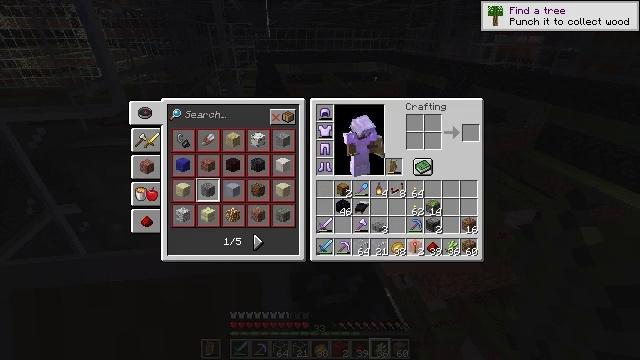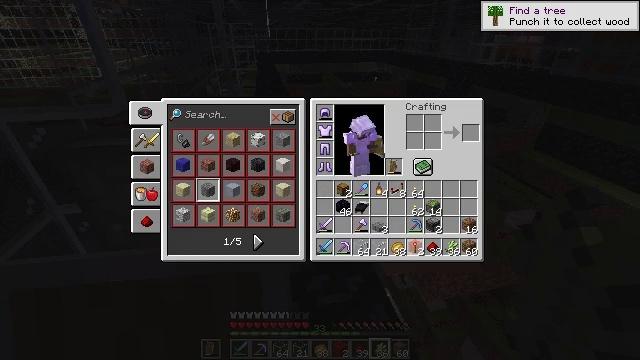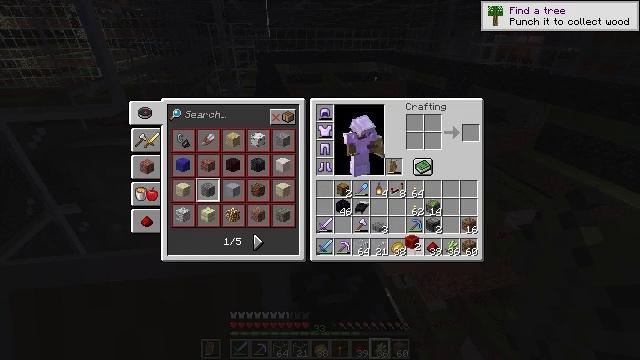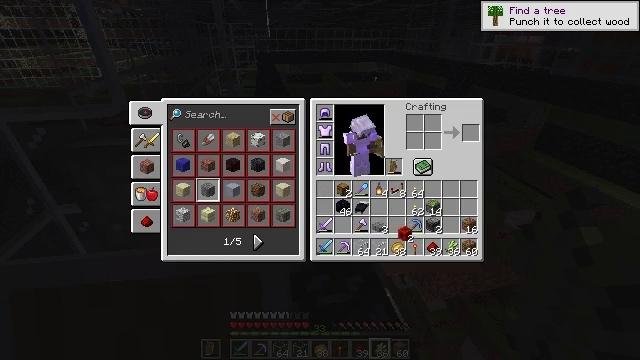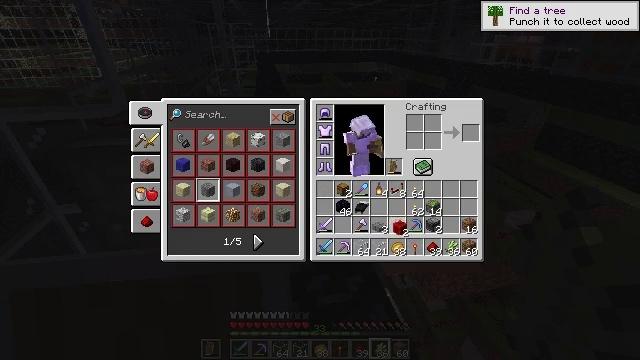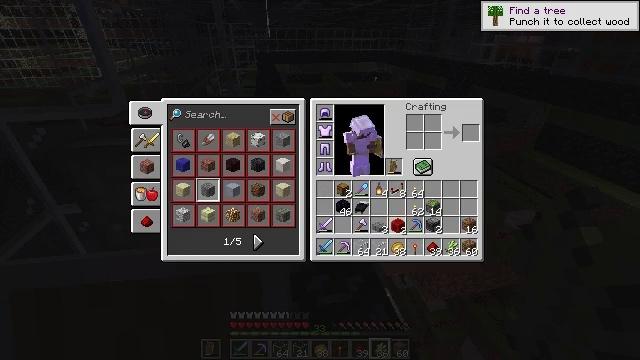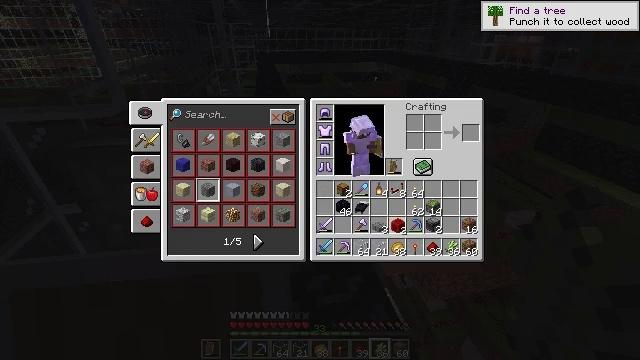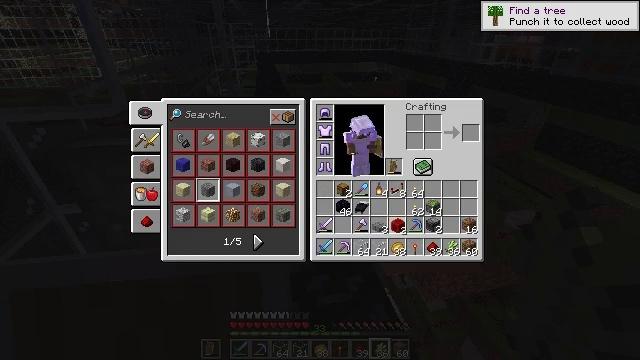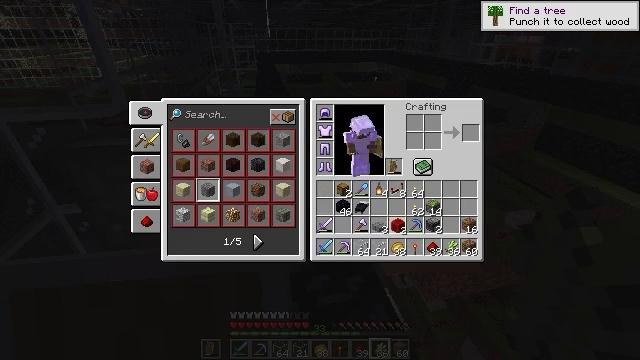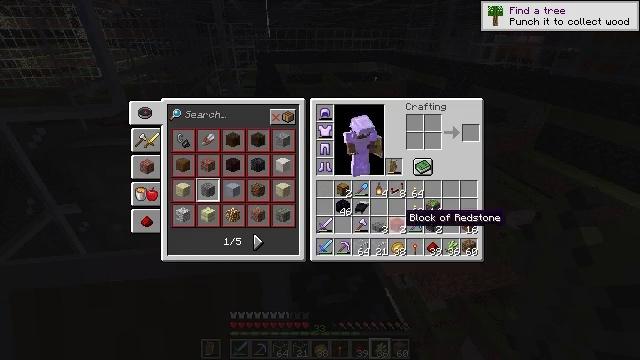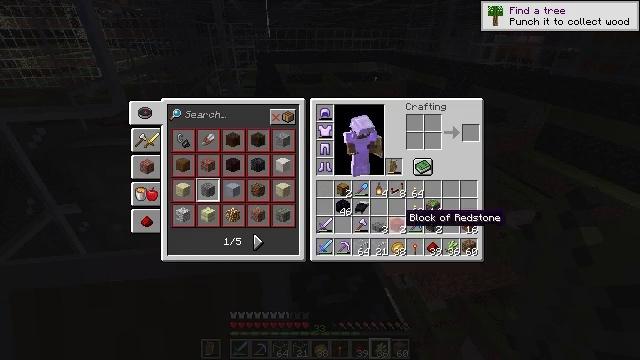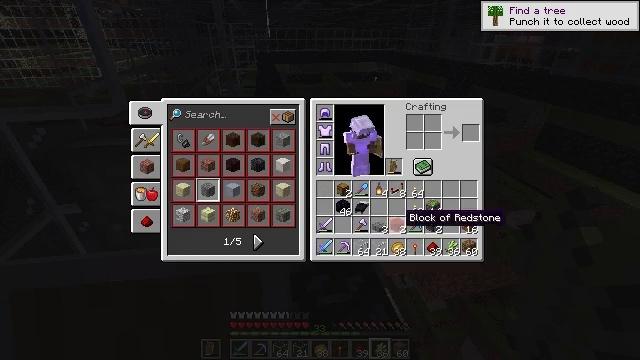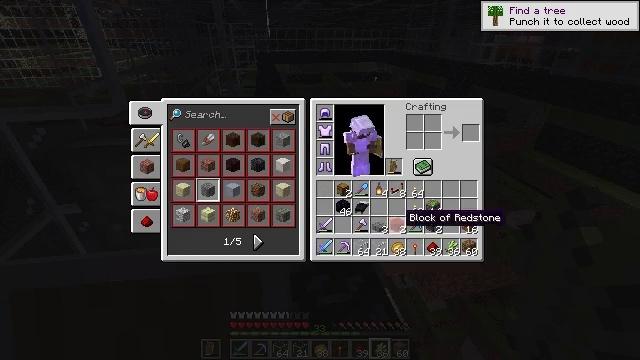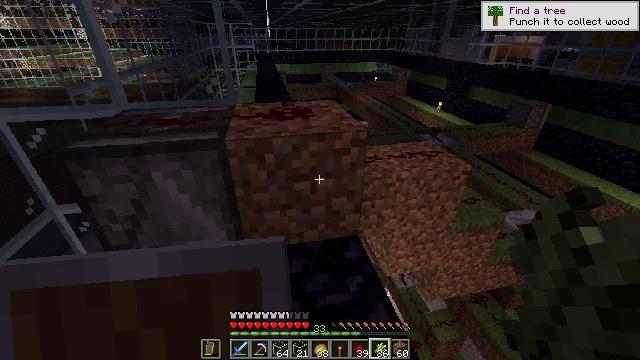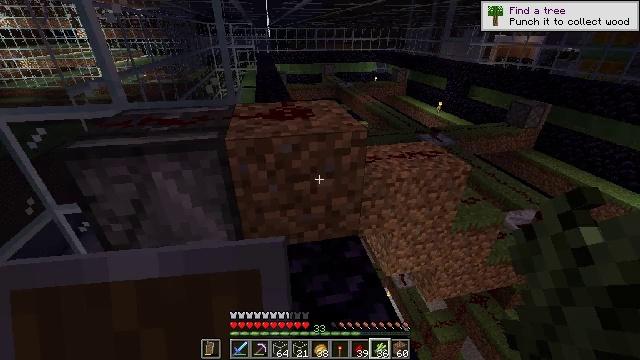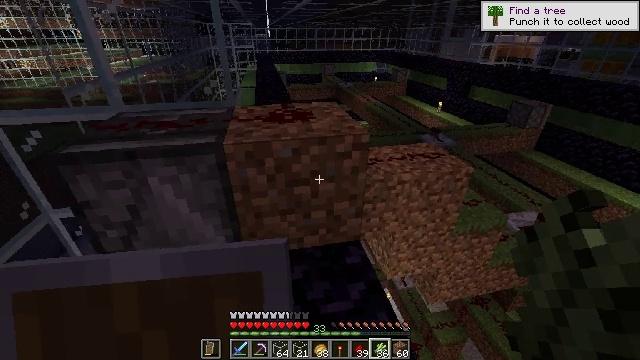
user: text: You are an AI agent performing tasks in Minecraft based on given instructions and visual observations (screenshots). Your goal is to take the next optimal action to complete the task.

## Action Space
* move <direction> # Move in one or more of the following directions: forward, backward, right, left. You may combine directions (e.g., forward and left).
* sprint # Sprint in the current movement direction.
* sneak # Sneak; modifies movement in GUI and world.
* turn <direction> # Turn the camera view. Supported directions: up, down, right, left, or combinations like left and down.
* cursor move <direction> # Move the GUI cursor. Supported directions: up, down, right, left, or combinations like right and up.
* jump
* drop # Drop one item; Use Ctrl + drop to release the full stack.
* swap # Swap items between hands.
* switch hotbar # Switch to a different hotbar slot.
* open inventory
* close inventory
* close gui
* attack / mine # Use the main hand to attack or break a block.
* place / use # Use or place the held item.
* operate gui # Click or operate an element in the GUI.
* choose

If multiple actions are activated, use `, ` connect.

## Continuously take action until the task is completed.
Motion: motion action
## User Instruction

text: Remove redstone wire from your setup.
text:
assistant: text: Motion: operate gui
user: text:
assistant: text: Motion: no_op
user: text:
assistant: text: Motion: cursor move up
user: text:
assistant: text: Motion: no_op
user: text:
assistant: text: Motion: no_op
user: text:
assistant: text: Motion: no_op
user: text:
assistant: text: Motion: operate gui
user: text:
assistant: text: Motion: operate gui
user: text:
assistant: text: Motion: no_op
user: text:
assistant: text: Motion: no_op
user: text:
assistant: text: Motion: no_op
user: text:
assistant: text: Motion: no_op
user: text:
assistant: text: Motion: close inventory
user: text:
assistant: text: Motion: close inventory
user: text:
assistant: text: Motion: move forward
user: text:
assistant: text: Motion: move forward
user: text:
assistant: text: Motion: move forward, turn left
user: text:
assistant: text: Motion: move forward, turn left
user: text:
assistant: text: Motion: move forward
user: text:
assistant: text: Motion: move forward
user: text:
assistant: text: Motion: move forward
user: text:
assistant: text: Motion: no_op
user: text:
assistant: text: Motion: no_op
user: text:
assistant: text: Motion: no_op
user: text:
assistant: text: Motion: no_op
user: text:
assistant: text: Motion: no_op
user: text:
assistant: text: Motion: no_op
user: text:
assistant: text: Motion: no_op
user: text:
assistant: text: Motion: no_op
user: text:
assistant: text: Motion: no_op